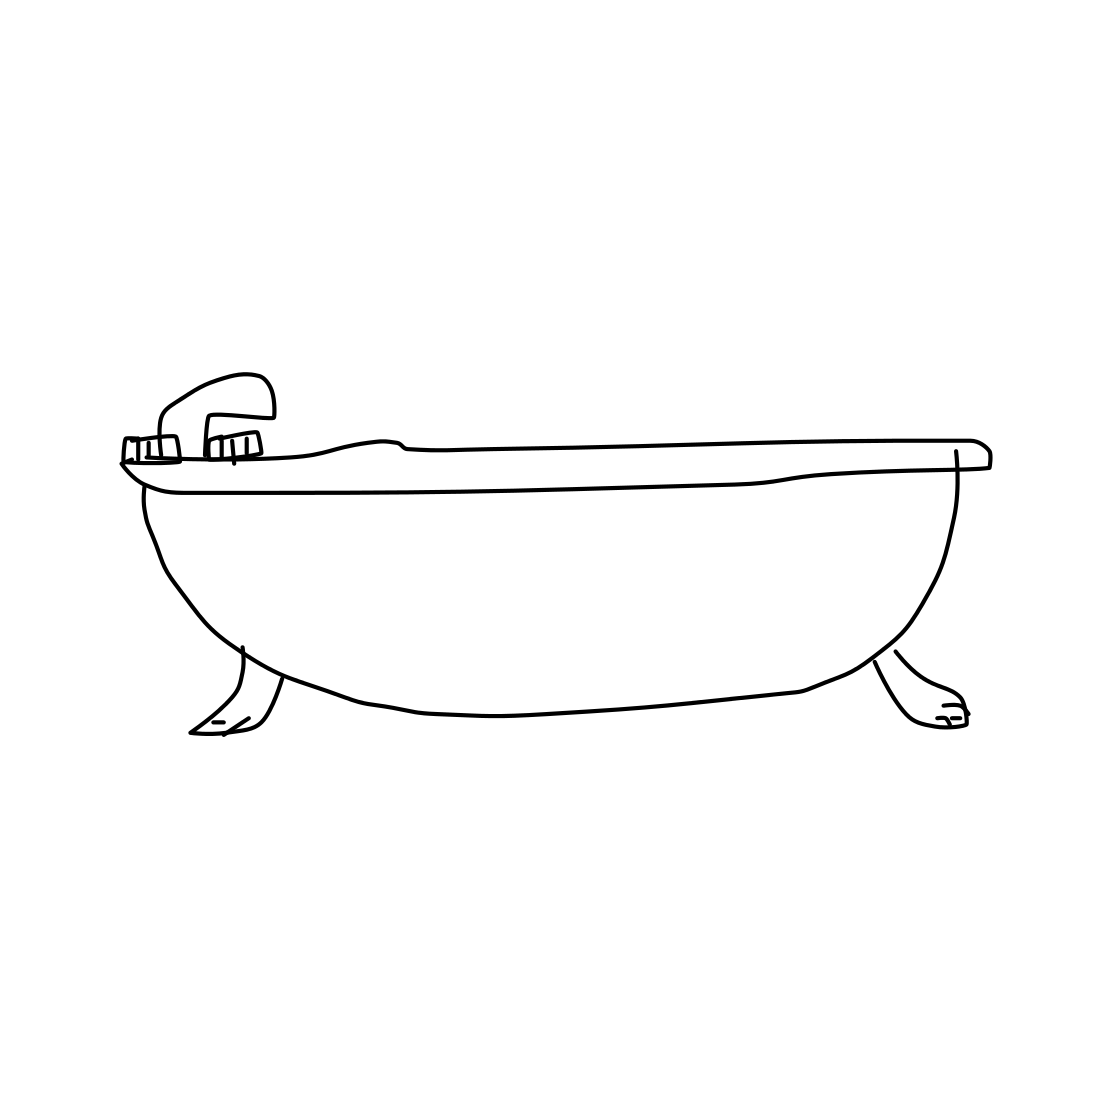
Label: bathtub